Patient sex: F
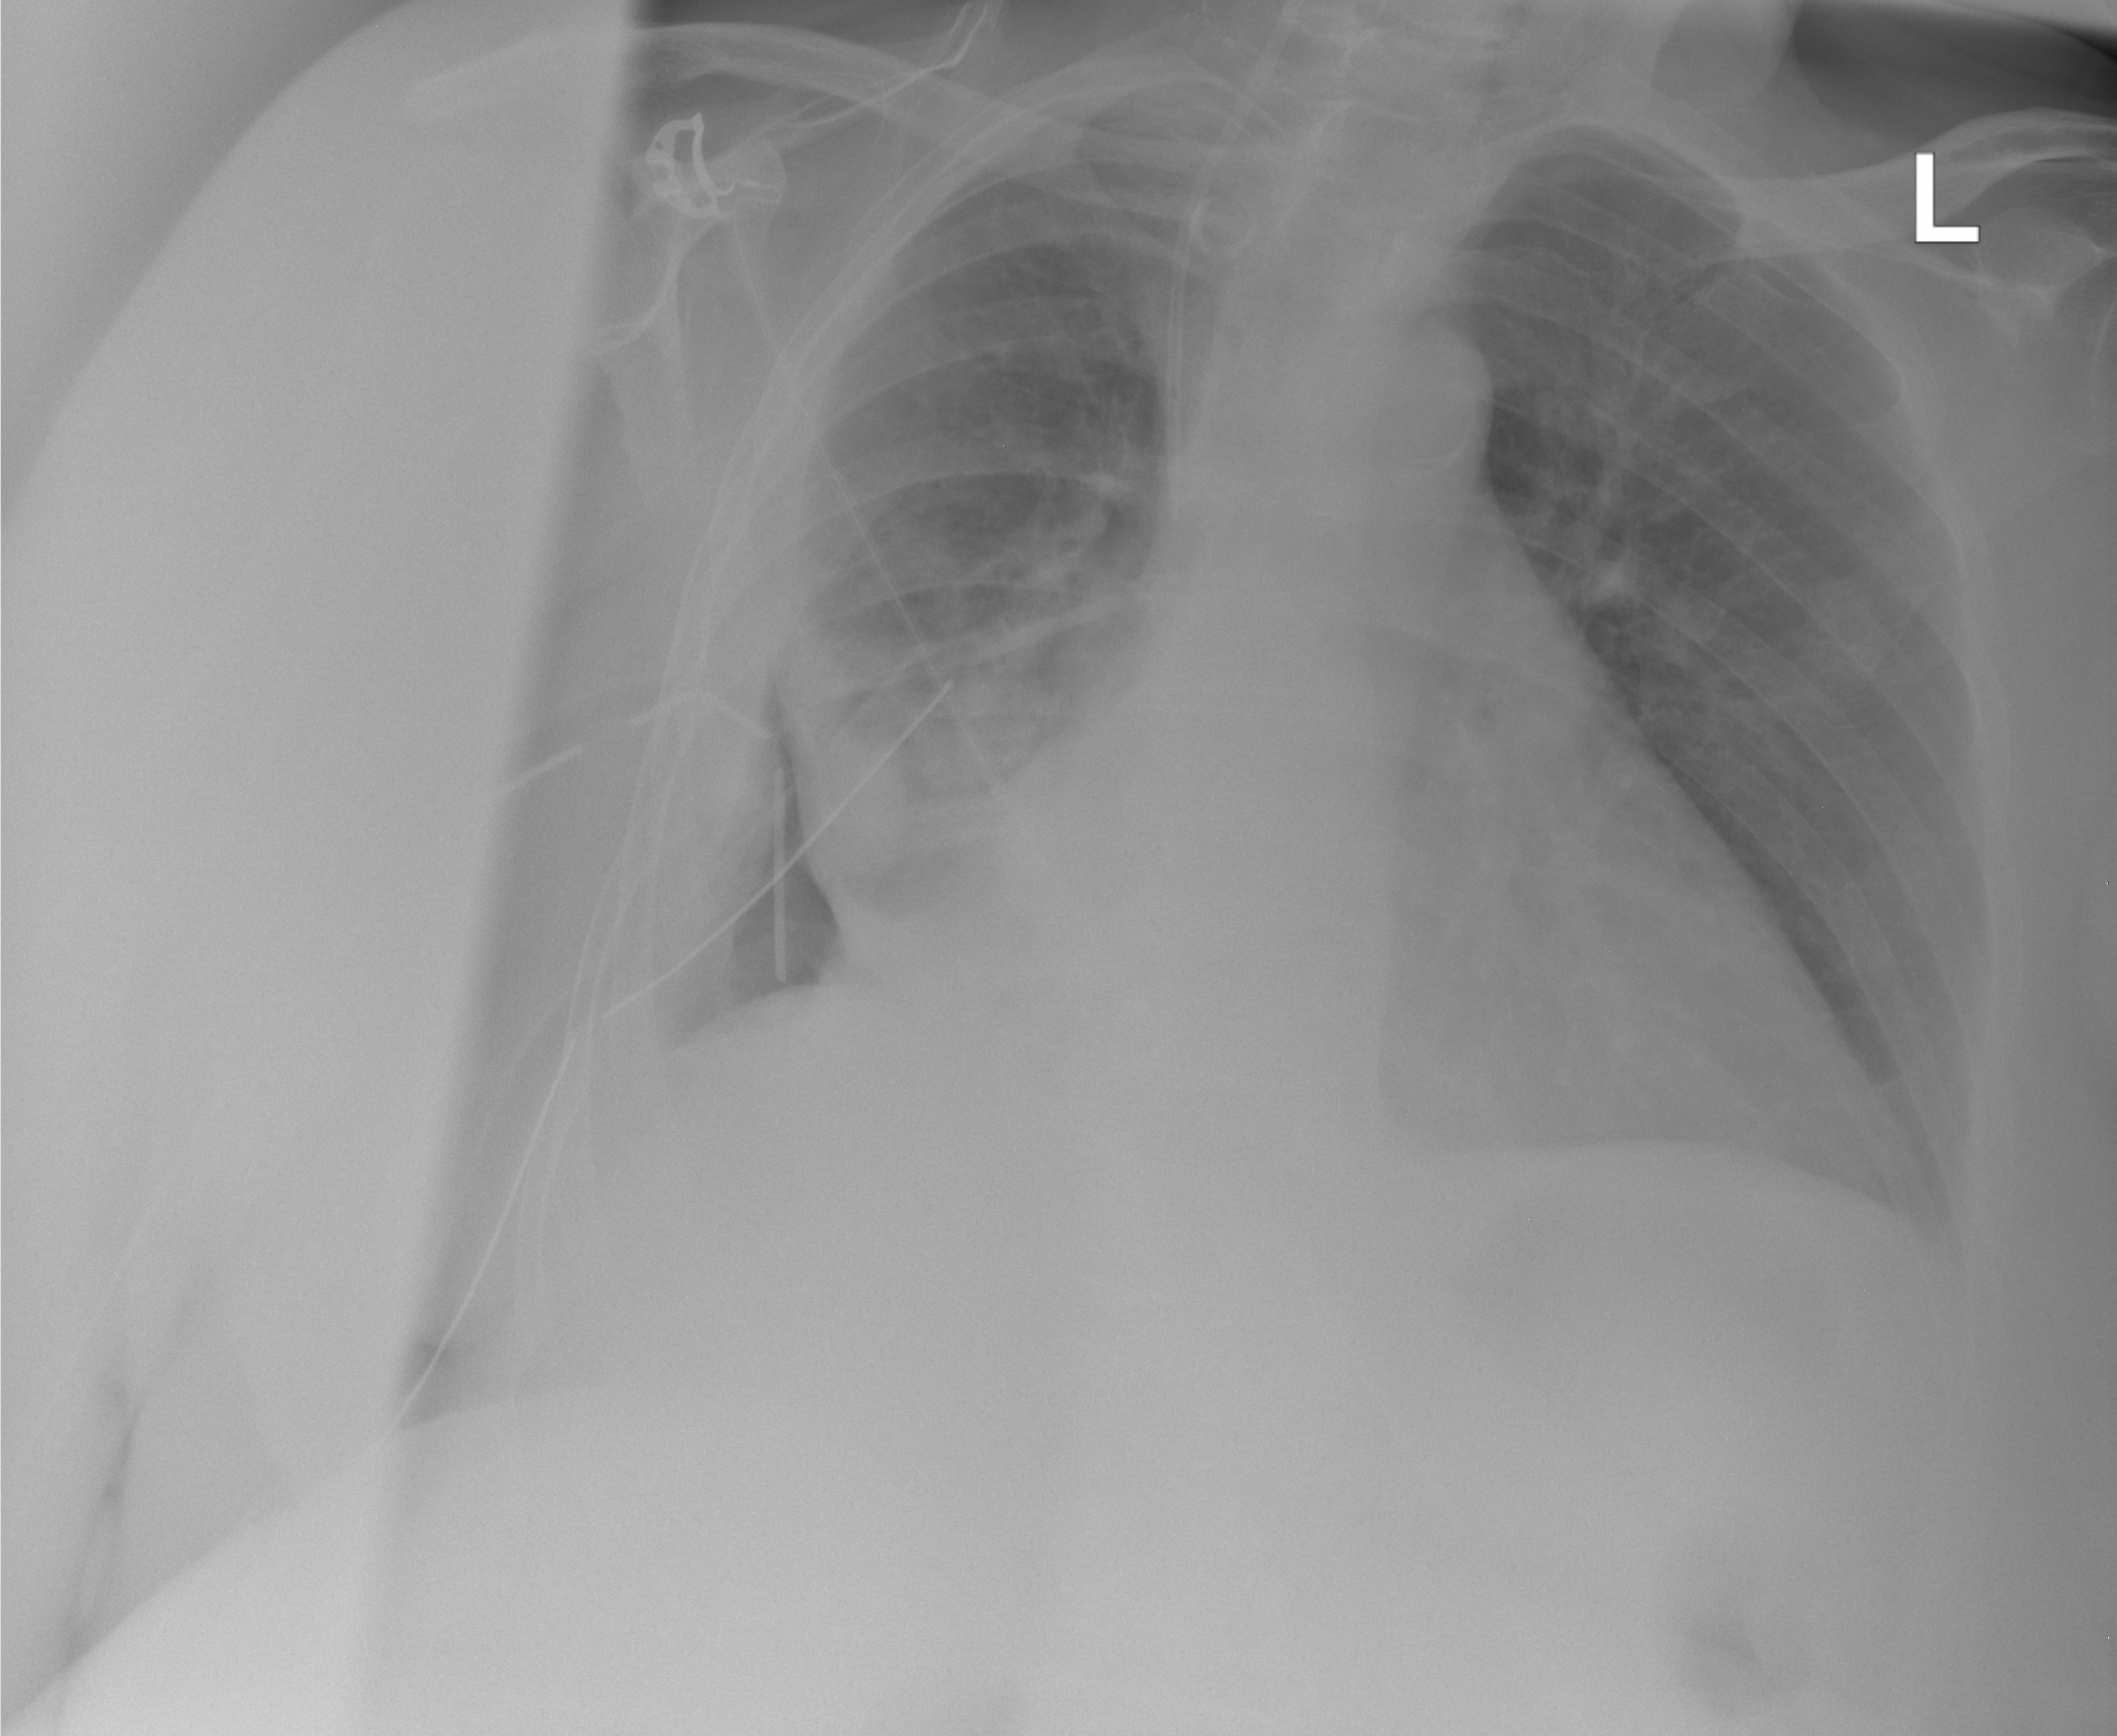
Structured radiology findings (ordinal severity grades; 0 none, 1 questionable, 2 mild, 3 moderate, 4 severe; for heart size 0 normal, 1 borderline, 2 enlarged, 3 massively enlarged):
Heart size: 2
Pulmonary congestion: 0
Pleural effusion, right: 3
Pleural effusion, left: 0
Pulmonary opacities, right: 0
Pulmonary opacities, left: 0
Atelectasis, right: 3
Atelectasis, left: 2